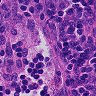
Metastatic tissue present: no